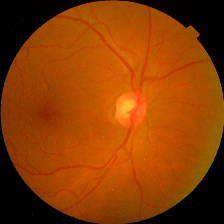
Diabetic retinopathy grade: No DR